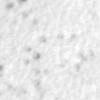
Label: no_change